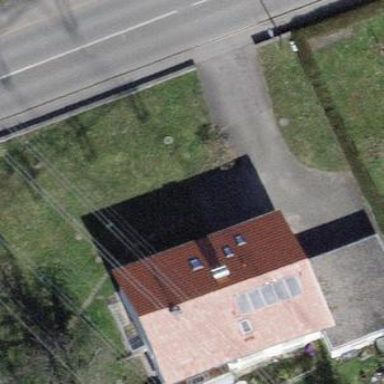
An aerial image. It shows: Gabled roof apartments building.